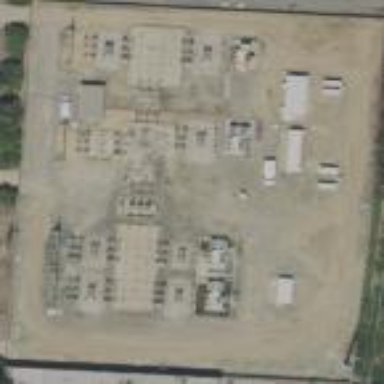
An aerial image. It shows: Power substation.